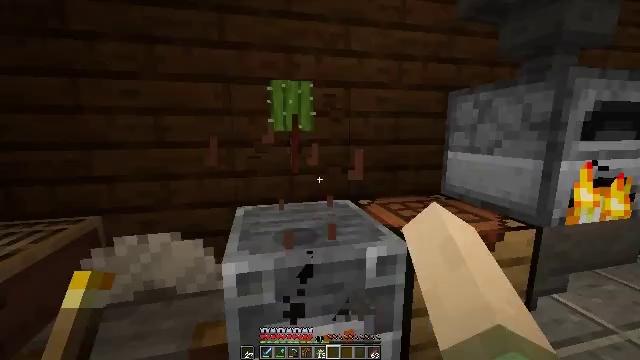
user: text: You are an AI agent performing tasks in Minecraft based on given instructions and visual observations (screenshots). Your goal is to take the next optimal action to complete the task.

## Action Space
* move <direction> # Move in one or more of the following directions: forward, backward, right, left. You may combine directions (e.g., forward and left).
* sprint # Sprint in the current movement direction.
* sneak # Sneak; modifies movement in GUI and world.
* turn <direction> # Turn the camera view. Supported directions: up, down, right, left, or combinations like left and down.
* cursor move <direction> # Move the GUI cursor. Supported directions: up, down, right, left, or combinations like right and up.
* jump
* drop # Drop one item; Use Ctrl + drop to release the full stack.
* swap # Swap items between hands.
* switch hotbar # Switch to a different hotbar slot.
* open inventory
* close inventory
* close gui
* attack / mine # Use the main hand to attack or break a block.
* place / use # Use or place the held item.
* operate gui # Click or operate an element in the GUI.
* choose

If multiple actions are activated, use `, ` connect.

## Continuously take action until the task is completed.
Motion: motion action
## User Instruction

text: Remove the potted cactus from its pot.
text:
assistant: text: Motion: no_op